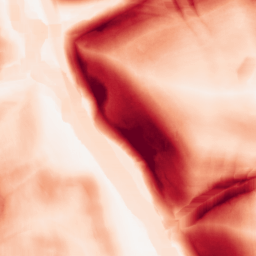
Category: morphological
Decomposition family: morphological_square
Decomposition parameters: operation: gradient
size: 15
Upsampling method: sinc_hamming
Upsampling parameters: scale: 2
kernel_size: 8
Upsampling scale: 2